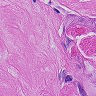
Metastatic tissue present: yes